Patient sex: F
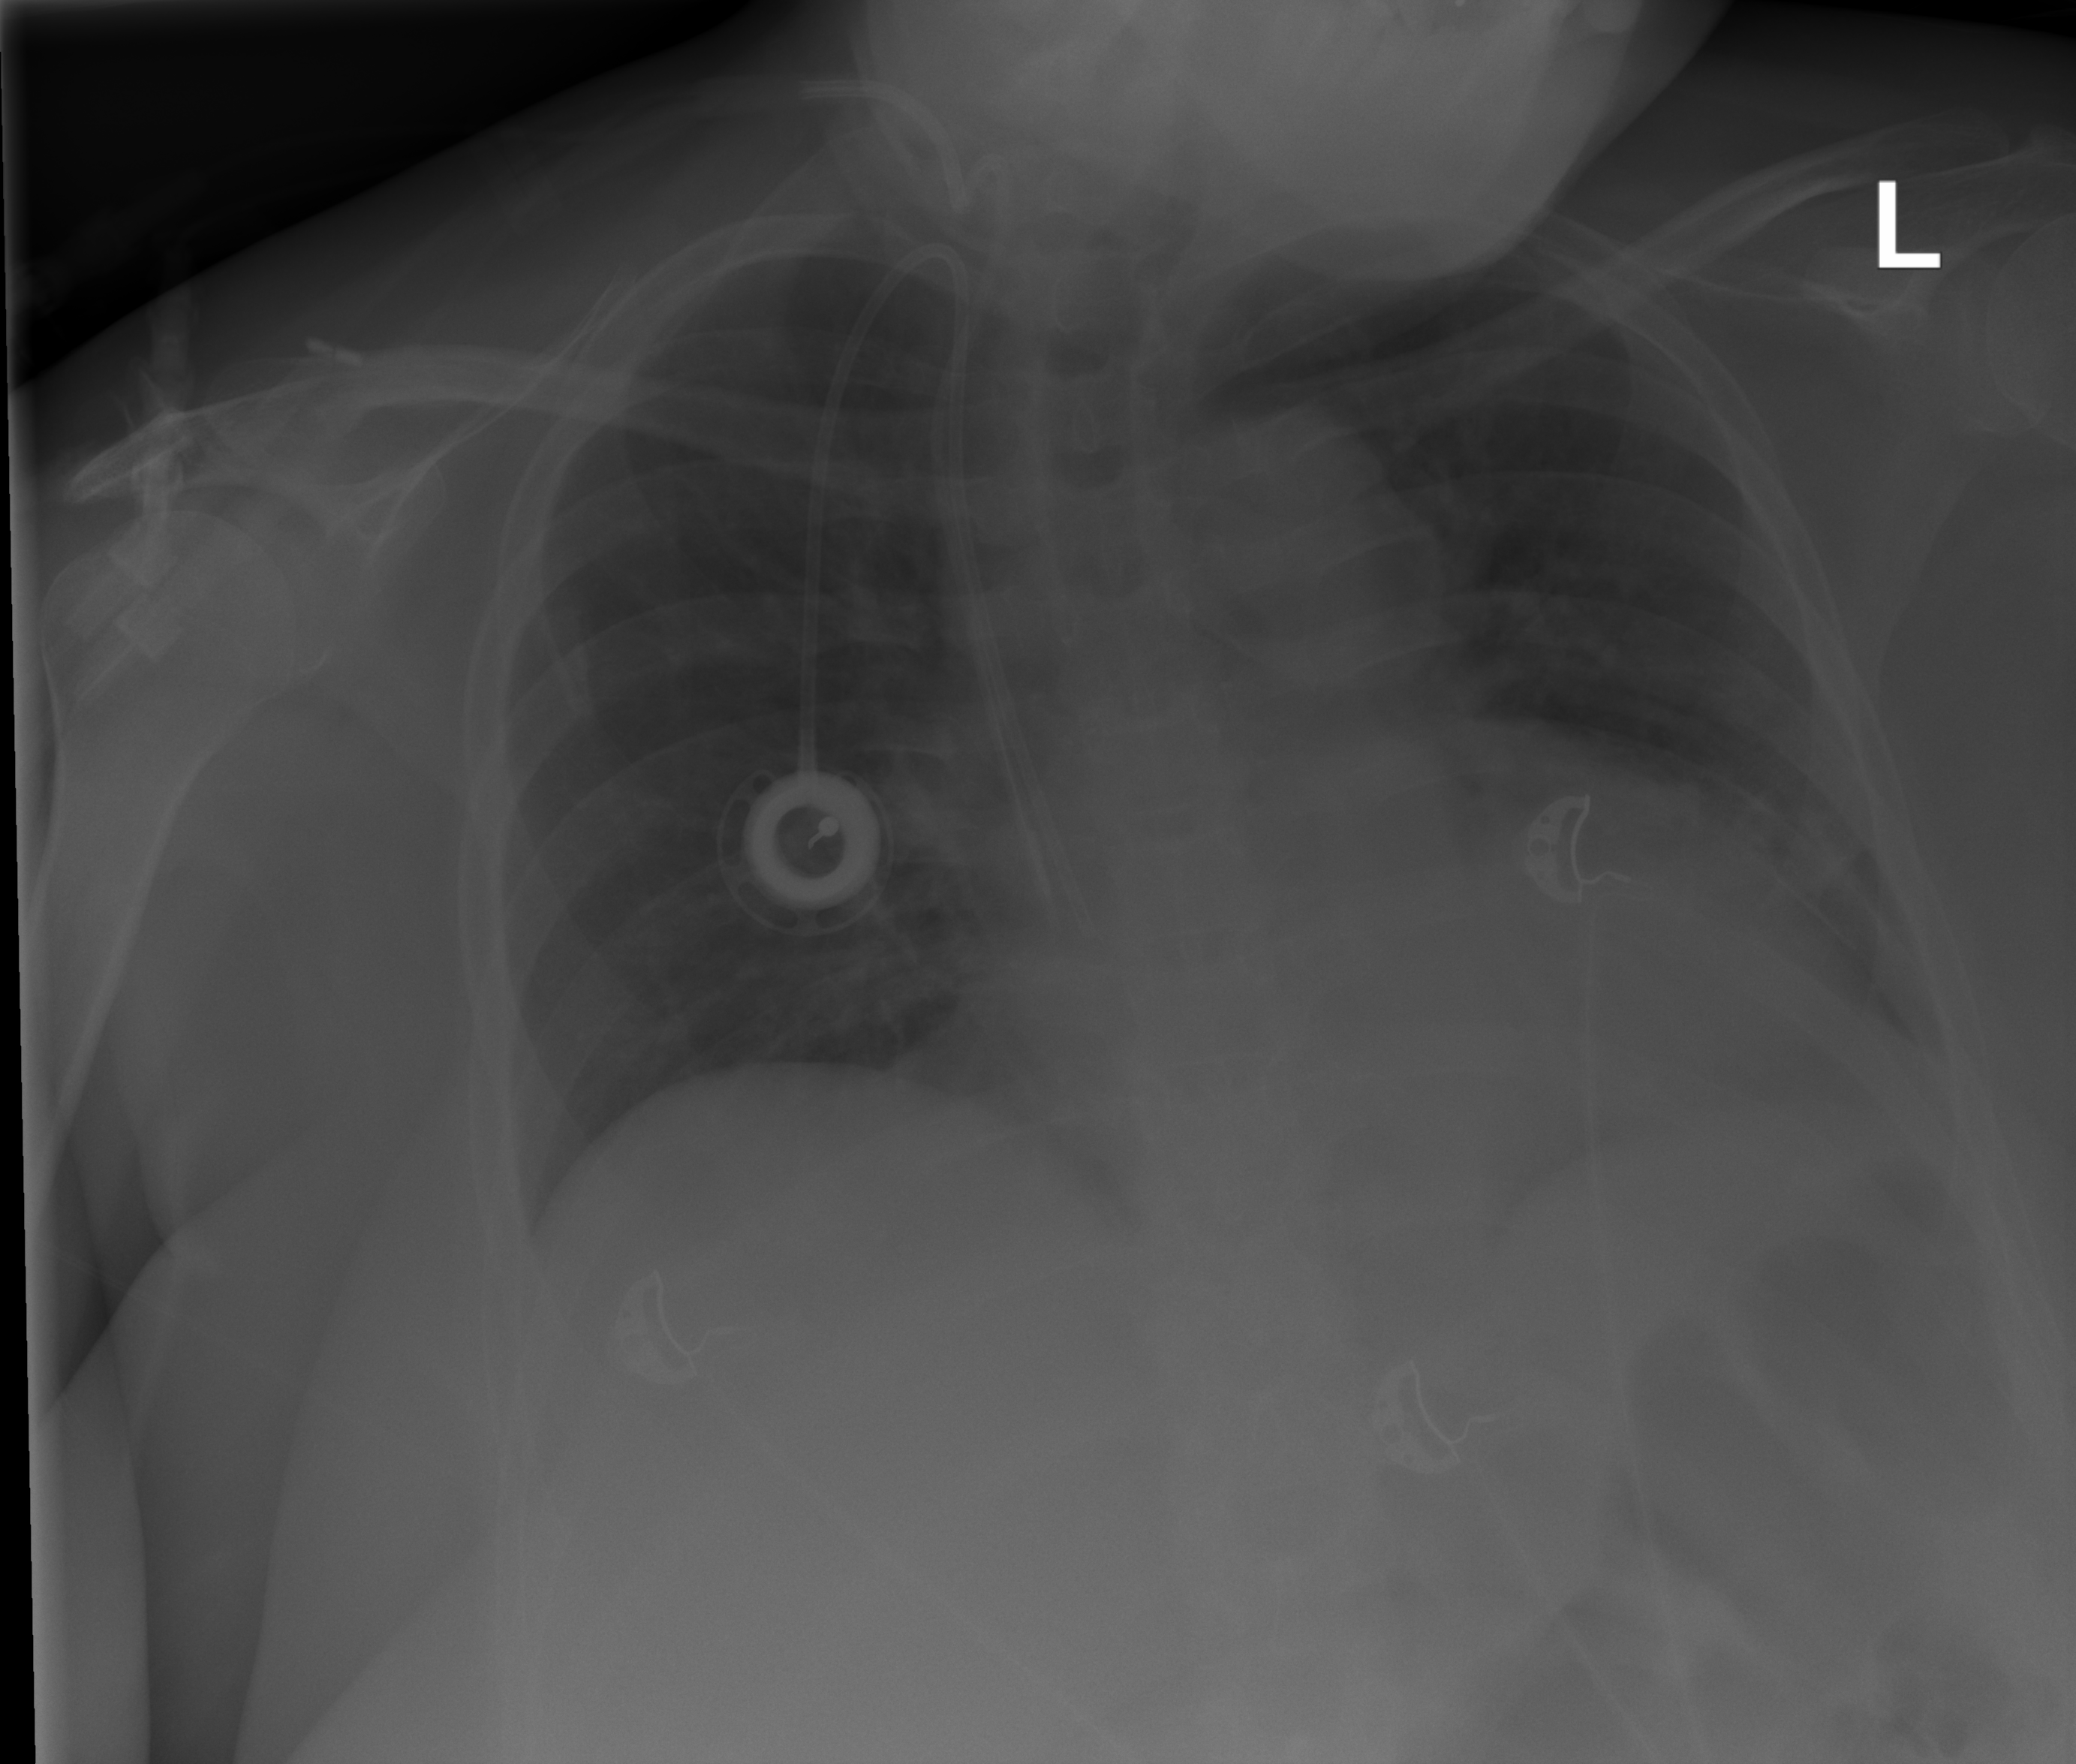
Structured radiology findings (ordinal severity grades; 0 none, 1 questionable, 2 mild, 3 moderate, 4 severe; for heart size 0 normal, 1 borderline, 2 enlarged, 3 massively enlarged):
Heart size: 2
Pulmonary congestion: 0
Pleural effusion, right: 0
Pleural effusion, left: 0
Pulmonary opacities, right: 0
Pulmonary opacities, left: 0
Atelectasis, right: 0
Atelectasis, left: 2